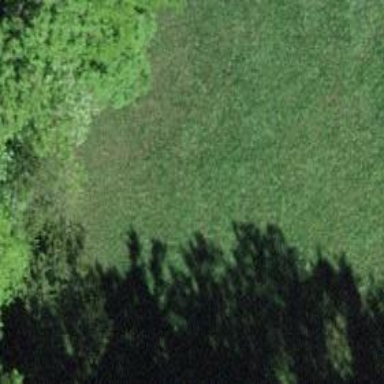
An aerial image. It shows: Beautiful meadow.